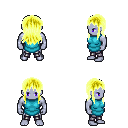
a pixel art fantasy rpg character, male body template, dark elf, purple skin, teal tunic, metal pants, gold unkempt hairstyle, four views (front, back, left, right), 2x2 character sprite sheet, small pixel art, hard edges, no anti-aliasing